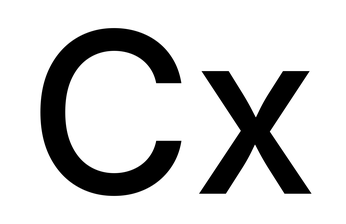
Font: Inter_Medium